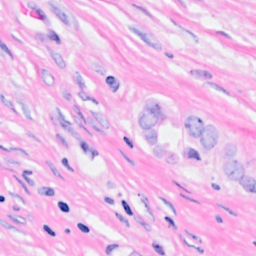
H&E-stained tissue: Breast